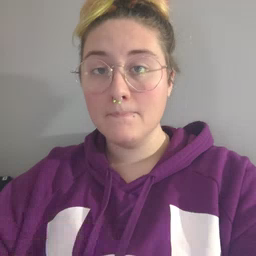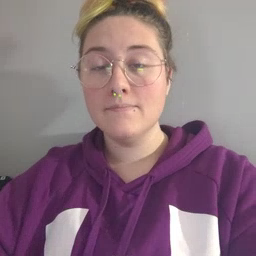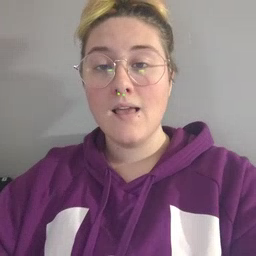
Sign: aunt